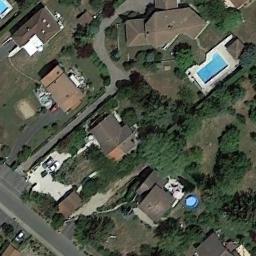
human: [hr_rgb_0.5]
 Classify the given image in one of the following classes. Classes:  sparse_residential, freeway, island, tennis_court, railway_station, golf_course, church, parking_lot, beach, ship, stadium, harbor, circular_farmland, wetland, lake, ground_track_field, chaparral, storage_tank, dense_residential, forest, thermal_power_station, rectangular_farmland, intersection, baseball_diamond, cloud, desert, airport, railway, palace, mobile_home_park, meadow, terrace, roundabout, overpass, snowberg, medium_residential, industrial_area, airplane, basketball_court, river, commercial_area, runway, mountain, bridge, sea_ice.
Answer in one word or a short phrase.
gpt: medium_residential